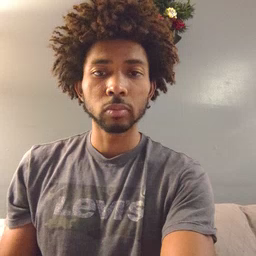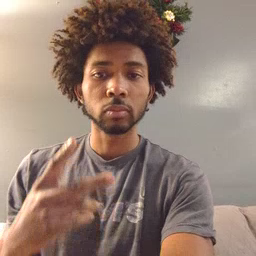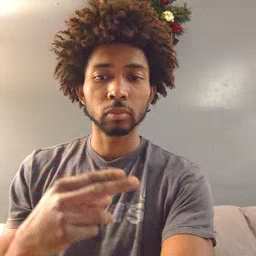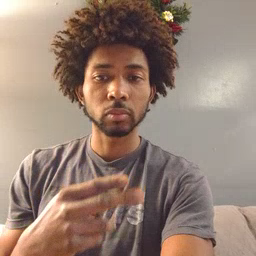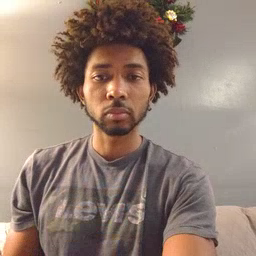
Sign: scissors